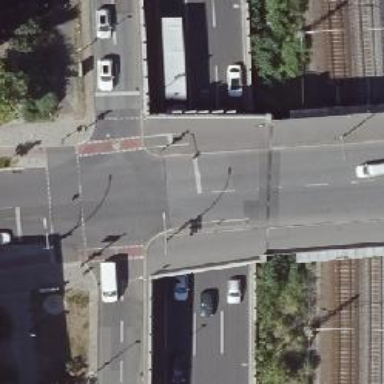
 with concrete surface on the right for the cycle track."